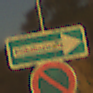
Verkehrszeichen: EinbahnstrasseRechtsweisend
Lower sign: EingeschraenktesHalteverbot
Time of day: SunriseSunset
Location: Outdoor (RoadRail)
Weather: PartlyCloudy
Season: NotSpecified
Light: Natural